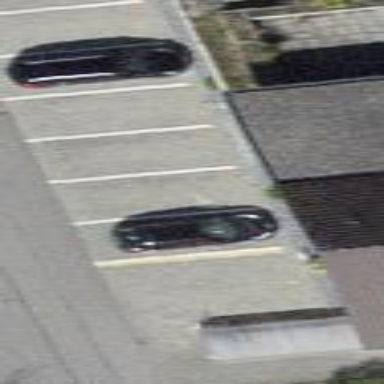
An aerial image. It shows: Street-side parking area.